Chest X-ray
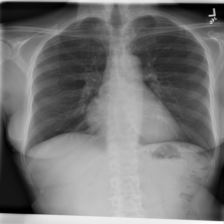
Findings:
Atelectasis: negative
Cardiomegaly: negative
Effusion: negative
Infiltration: negative
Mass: negative
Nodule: negative
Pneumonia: negative
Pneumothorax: negative
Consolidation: negative
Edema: negative
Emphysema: negative
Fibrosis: negative
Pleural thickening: negative
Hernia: negative